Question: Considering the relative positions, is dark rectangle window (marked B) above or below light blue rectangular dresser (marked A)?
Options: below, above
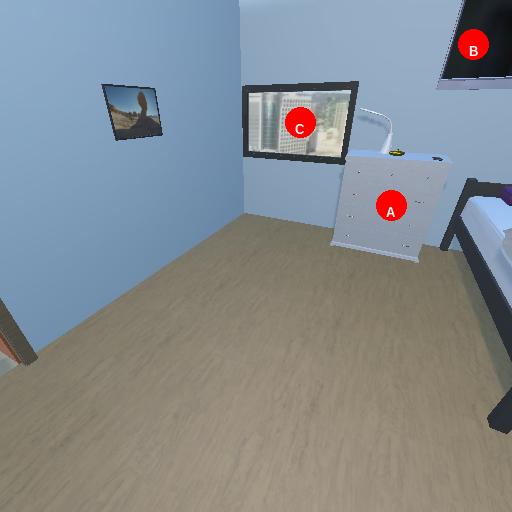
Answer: below